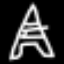
Label: The Eiffel Tower